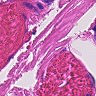
Metastatic tissue present: no